Question: On my website, I am attempting to segregate the background into different areas.  I am trying to make the pattern area on either side extend horizontally and vertically until of course, it reaches the end of the viewable webpage.
To me this seems like a particularly tricky concept, I thought of using sections on either side but I am just used to positioning elements relatively and I would like it to be precise. I also thought about just going into Photoshop creating an excessively wide and tall pattern and just covering the complete area that way.
These both seem like sub-optimal solutions.
Do you have any recommendations as to how I should set this up?
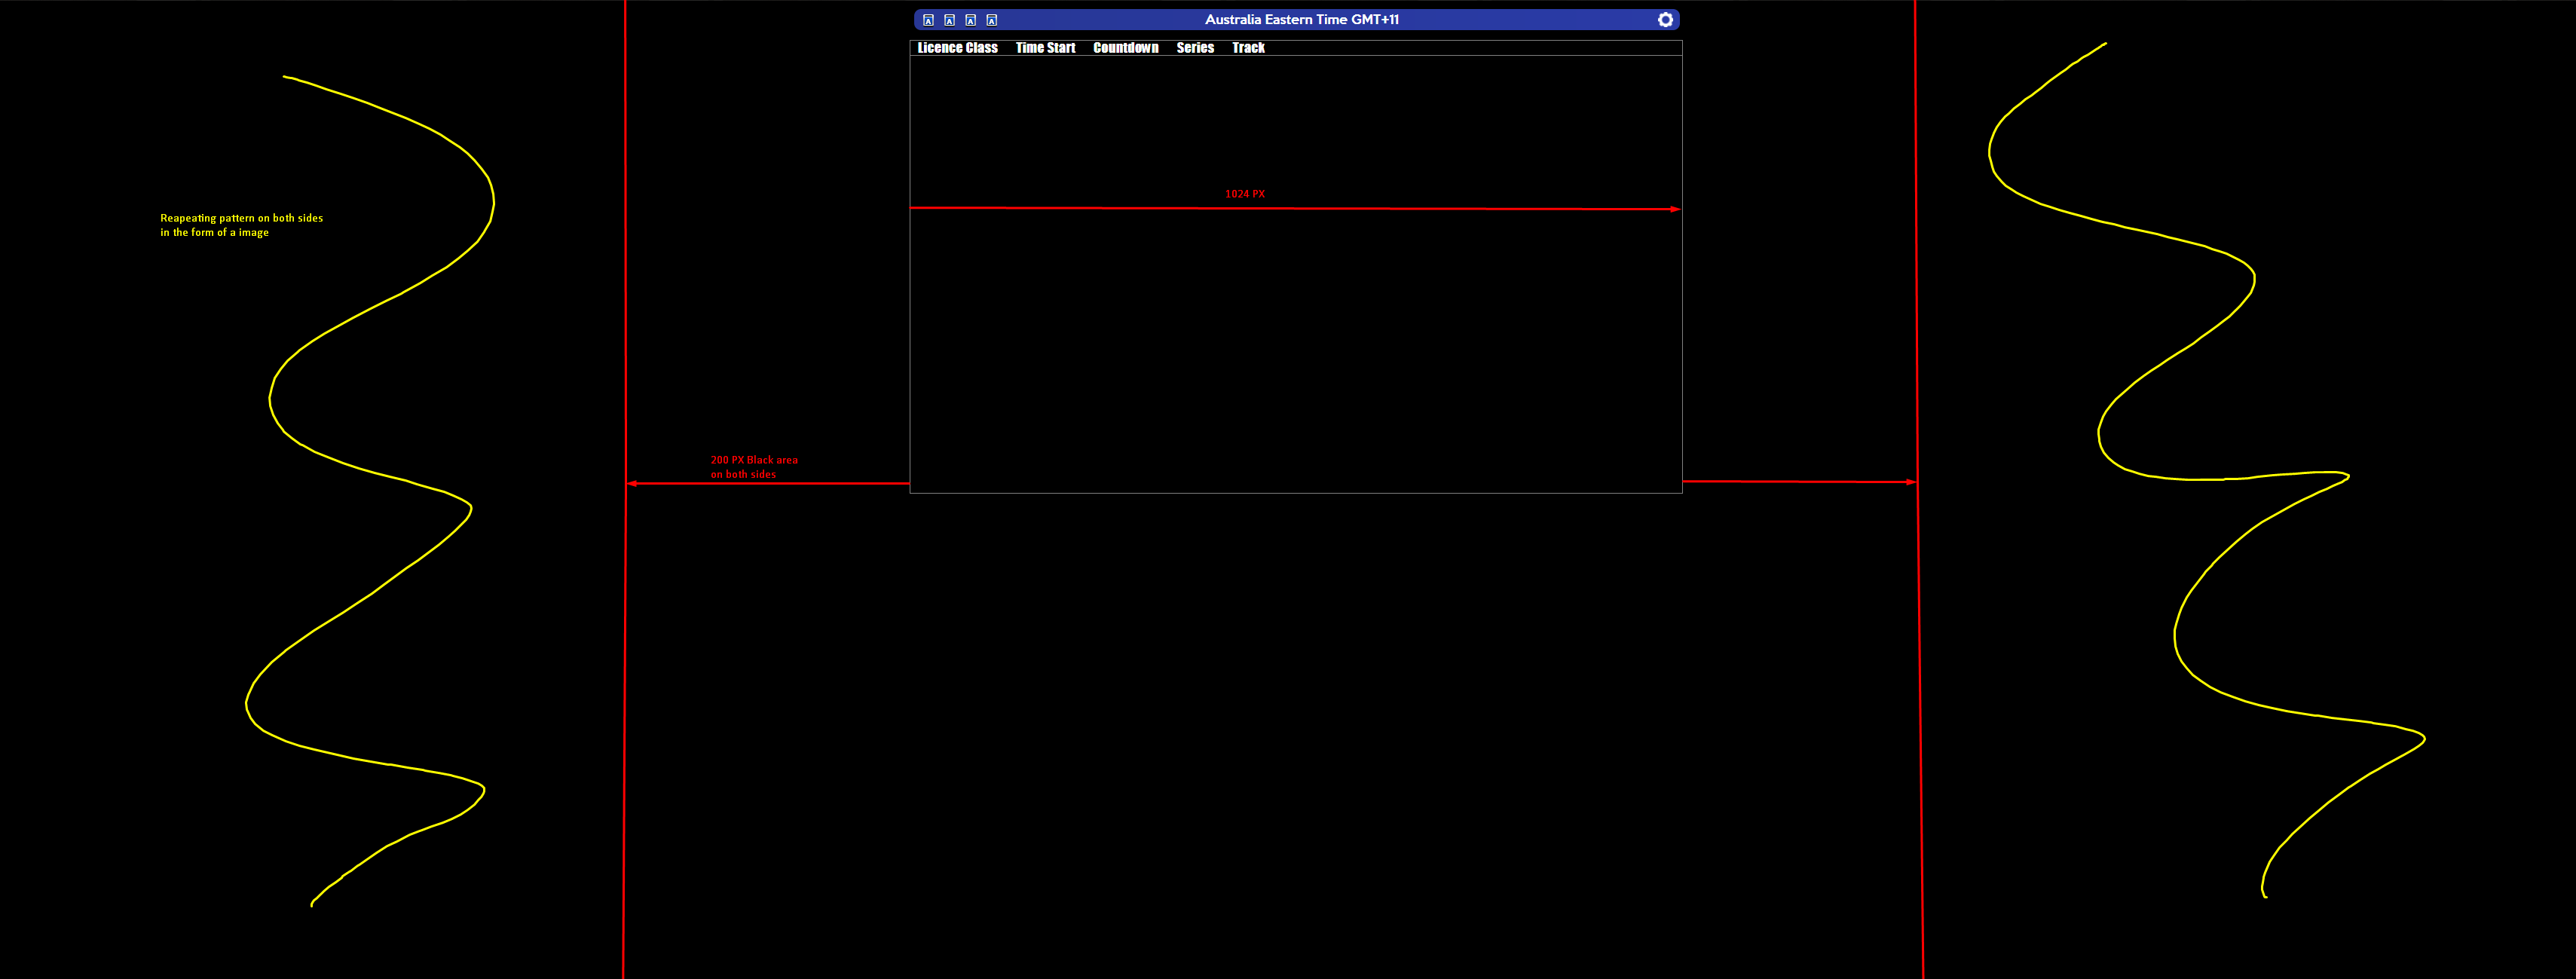
Answer: You can follow this:
'''
.main-container {
width: 100%;
text-align: center;
background-image: url(http://abduzeedo.com/sites/default/files/originals/pattern-library.jpg);
}
.sub-container {
display: inline-block;
margin: 0 auto;
padding: 0 200px;
background-color: black;
}
.content-block {
background-color: white;
width: 600px; //You can add your width here like 1024px
margin: 0 auto;
padding: 20px 15px;
}
'''
'''
<div class="main-container">
<div class="sub-container">
<div class="content-block">
<h1>Add your content here</h1>
<p>Contrary to popular belief, Lorem Ipsum is not simply random text. It has roots in a piece of classical Latin literature from 45 BC, making it over 2000 years old. Richard McClintock, a Latin professor at Hampden-Sydney College in Virginia, looked up one of the more obscure Latin words, consectetur, from a Lorem Ipsum passage, and going through the cites of the word in classical literature, discovered the undoubtable source. Lorem Ipsum comes from sections 1.10.32 and 1.10.33 of "de Finibus Bonorum et Malorum" (The Extremes of Good and Evil) by Cicero, written in 45 BC. This book is a treatise on the theory of ethics, very popular during the Renaissance. The first line of Lorem Ipsum, "Lorem ipsum dolor sit amet..", comes from a line in section 1.10.32.</p>
</div>
</div>
</div>
'''